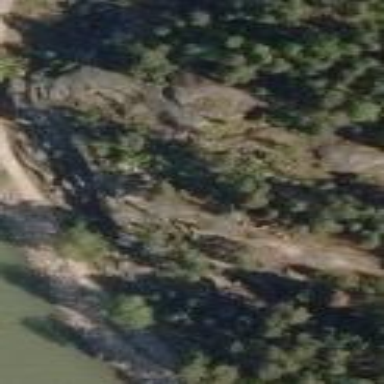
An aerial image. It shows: Landscape of bare rock.